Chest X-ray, PA view. Patient: 41 years old, sex F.
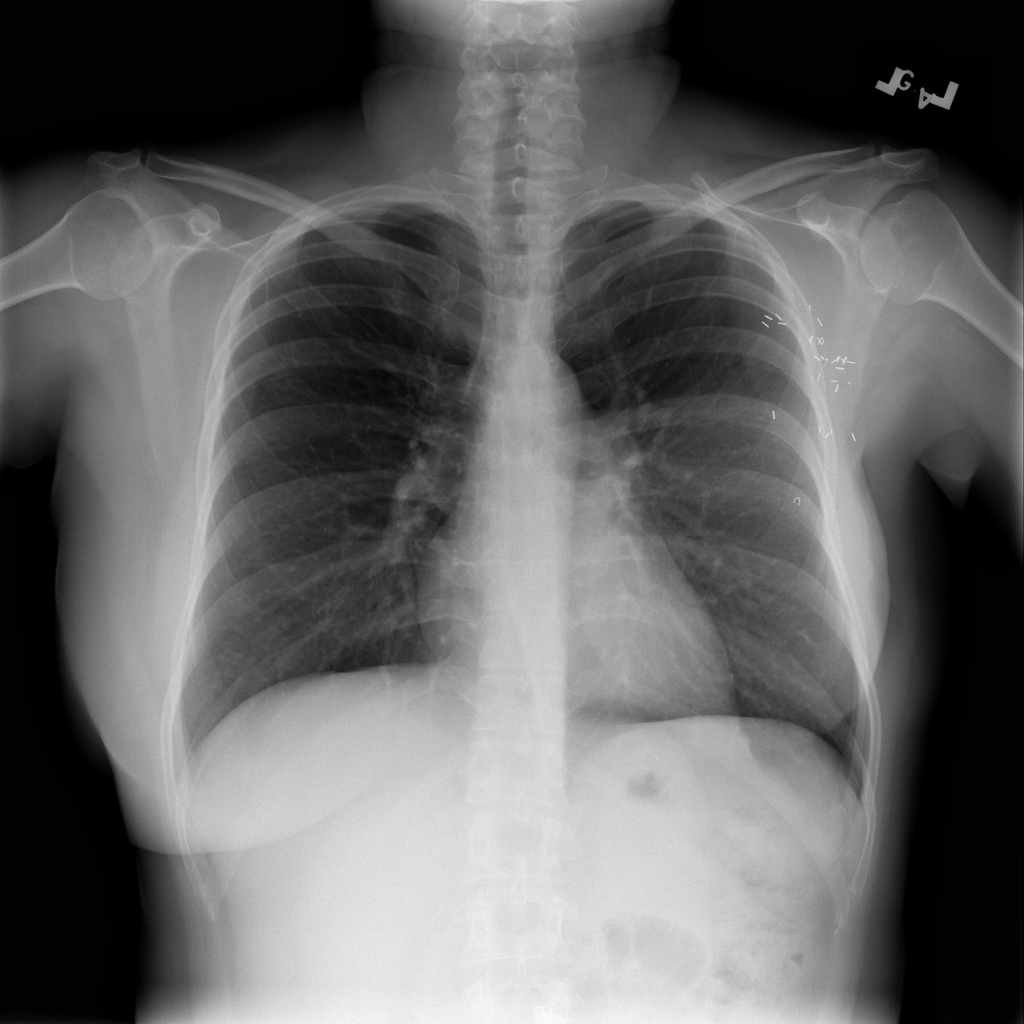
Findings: No Finding